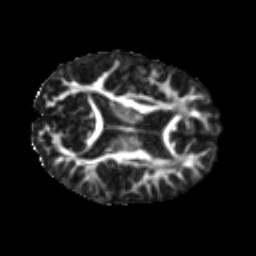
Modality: FA
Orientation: axial
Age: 16
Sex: male
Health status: ill
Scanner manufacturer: ge
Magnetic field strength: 3 T
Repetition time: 6.752 s
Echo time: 0.079 s